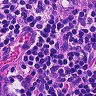
Metastatic tissue present: no